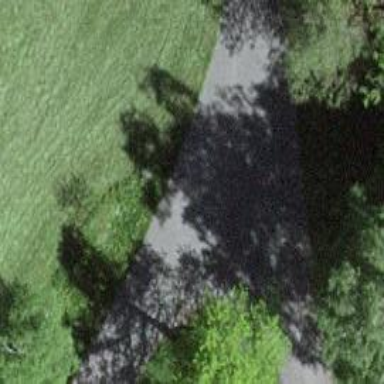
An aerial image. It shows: Path with ground surface of grade 4.